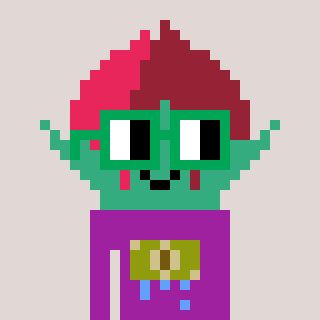
a pixel art character with square green glasses, a rosebud-shaped head and a magenta-colored body on a warm background